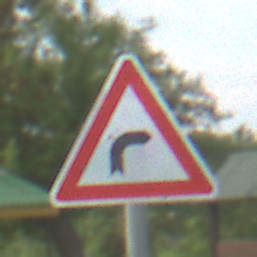
Verkehrszeichen: KurveRechts
Umgebung: Outdoor, Nature
Tageszeit: MorningAfternoon
Wetter: PartlyCloudy
Licht: Natural
Jahreszeit: NotSpecified
Kontrast: HighContrast